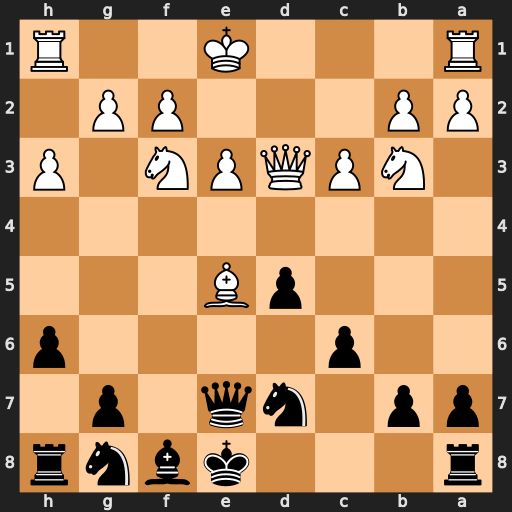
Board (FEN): r3kbnr/pp1nq1p1/2p4p/3pB3/8/1NPQPN1P/PP3PP1/R3K2R
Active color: b
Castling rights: KQkq
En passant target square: -
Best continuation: Nxe5 Nxe5 Qxe5